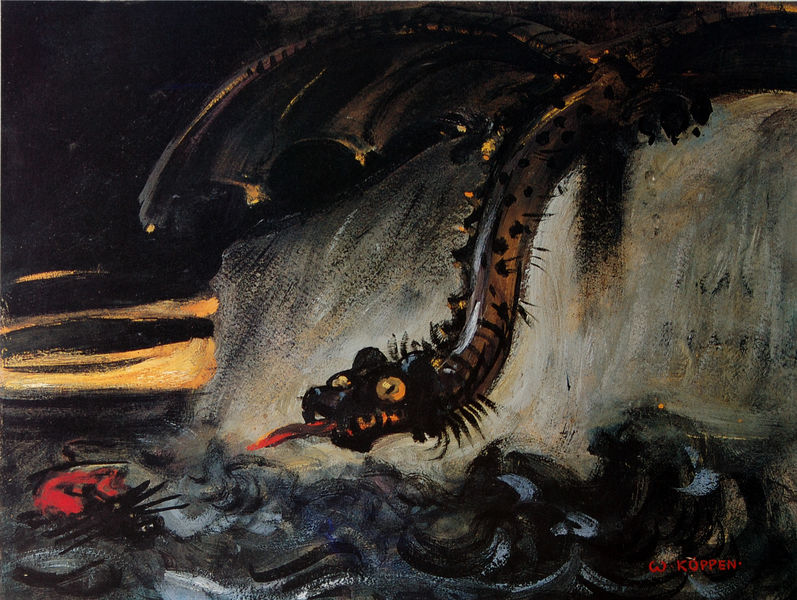
Titel: Schiff auf stürmischer See vom Lindwurm bedroht
Künstler: Wilhelm Köppen
Institution: Privatbesitz
Schlagwörter: dunkel, feuer, flügel, gemälde, himmel, kopf, meer, wasser, weiß, gelb, ocker, see, abend, braun, grau, hell, kreide, licht, nacht, orange, schwarz, rot, bart, augen, böse, tod, hals, signatur, dämmerung, gewässer, pastos, sonne, auge, dunkelheit, gold, haare, höhle, ohren, wasserfall, boot, ruder, gischt, küste, schiff, welle, wellen, düster, fels, modern, sturzbach, angst, flut, sturm, unwetter, woge, wogen, rt, spitz, ruderboot, ruderer, leuchten, klippe, ozean, steilküste, blut, linie, kontur, gefahr, konturen, furcht, beschriftung, schlange, bedrohung, zähne, finsternis, albtraum, hölle, teufel, maul, fressen, nüstern, zunge, fabelwesen, leuchtend, insekt, käfer, glühen, züngeln, ungeheuer, drachen, drache, reptil, monster, hydra, unrasiert, seeungeheuer, warzen, ungeheur, bosch, glotzaugen, höllenwesen, koppen, köppen, maikäfer, pastose malerei, spinne, w aber nicht wolfgang köppen, w. koppen, zischeln, glühend, grusel, gelbe augen, fressen+, mrer, ungeheuher, wolfgang köppen